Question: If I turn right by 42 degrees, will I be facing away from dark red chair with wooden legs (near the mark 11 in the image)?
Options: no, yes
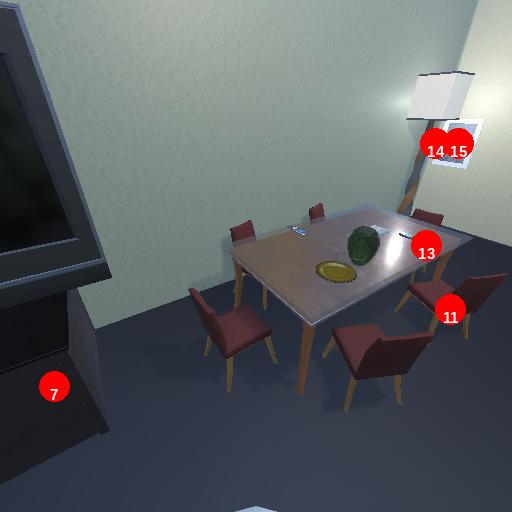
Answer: no